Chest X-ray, AP view. Patient: 80 years old, sex F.
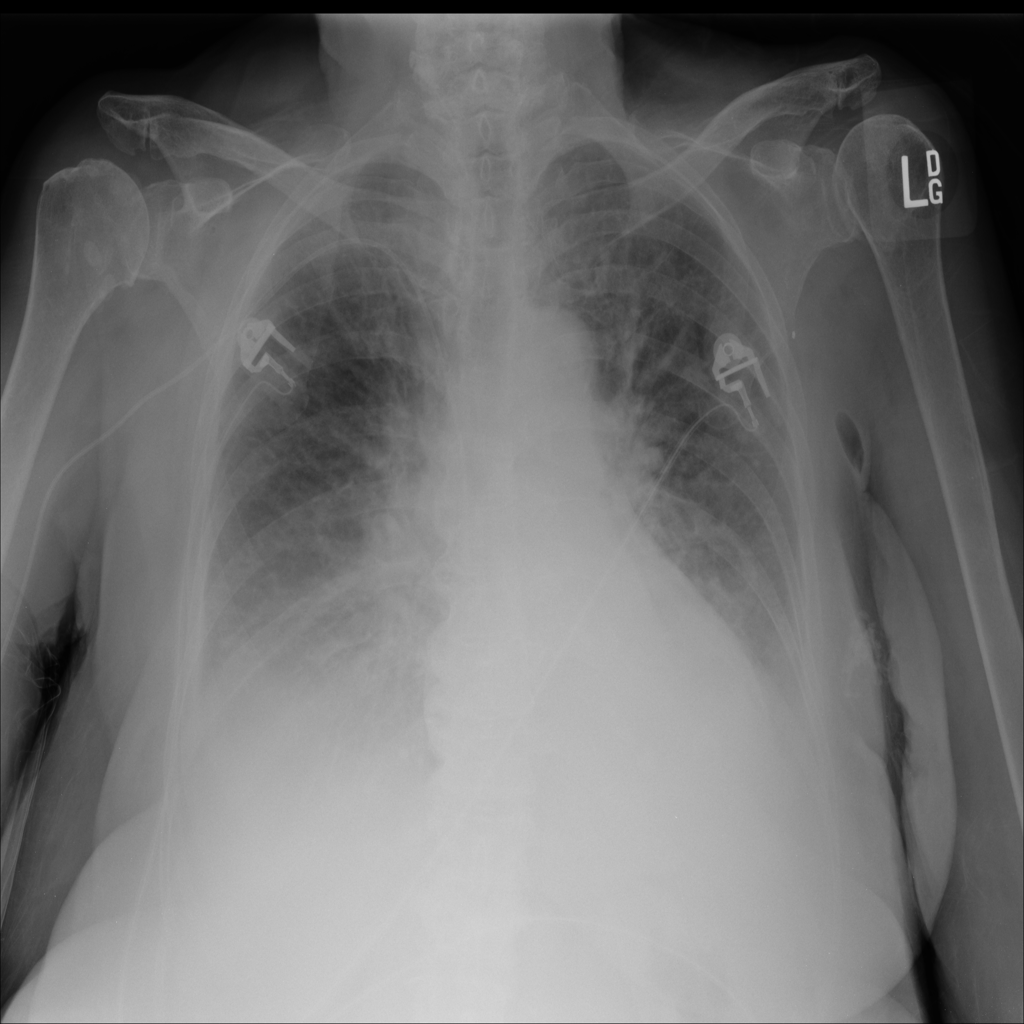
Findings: Effusion, Infiltration